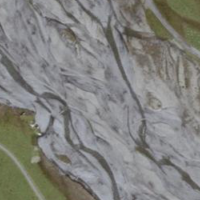
EUNIS habitat code: 23
Species observed at this site:
Pyrrhocorax graculus
Gentianella campestris